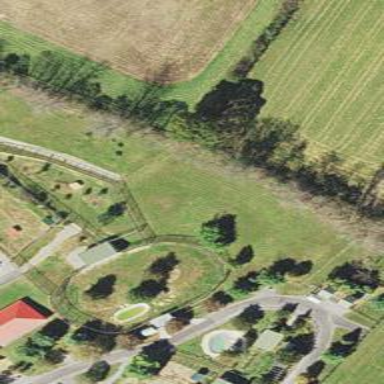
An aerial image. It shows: Enclosure in the zoo.